Field crop: maize
Growth stage: 2
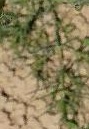
Species: salsola